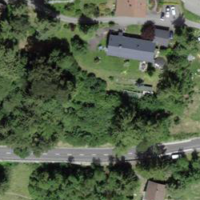
EUNIS habitat code: 55
Species observed at this site:
Hippophae rhamnoides